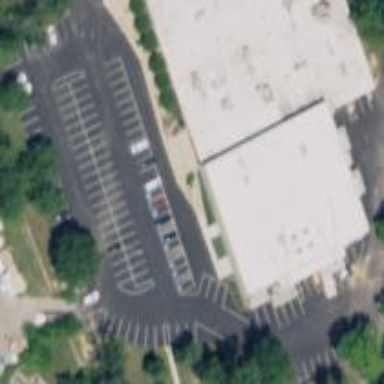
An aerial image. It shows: Parking area with surface.